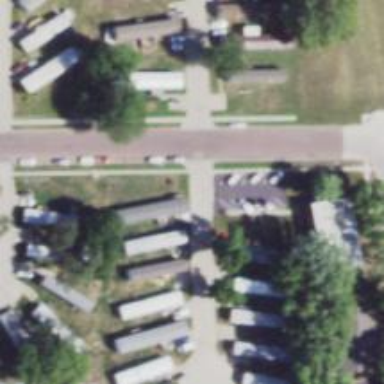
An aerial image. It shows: Living street.